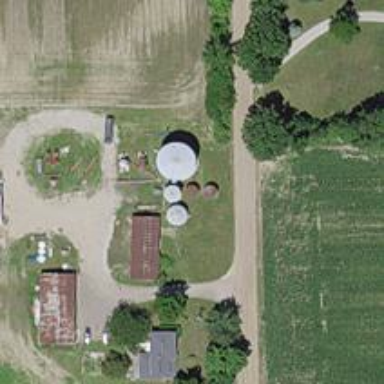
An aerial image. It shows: Silo.